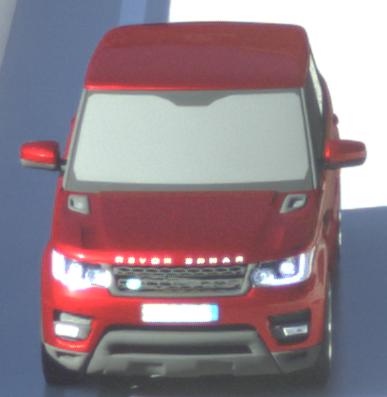
Make: Land Rover
Model: Range Rover Sport 5.0 V8 SC
Detailed model: Range Rover Sport (II)
Model produced from: 2013/09
Model produced until: 2015/07
Doors: 5
Color: red
Road condition: wet road
Daytime: morning or afternoon
Contrast: high contrast